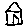
Label: house